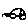
Label: car